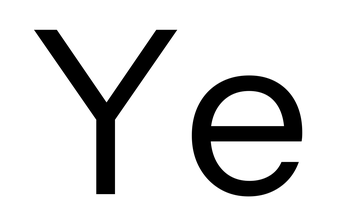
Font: InstrumentSans_Regular